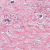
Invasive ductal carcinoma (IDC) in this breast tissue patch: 1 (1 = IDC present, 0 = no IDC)